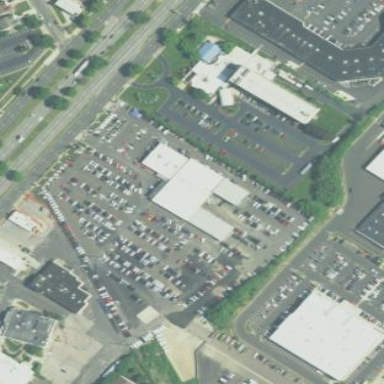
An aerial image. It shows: Building that houses car shop.